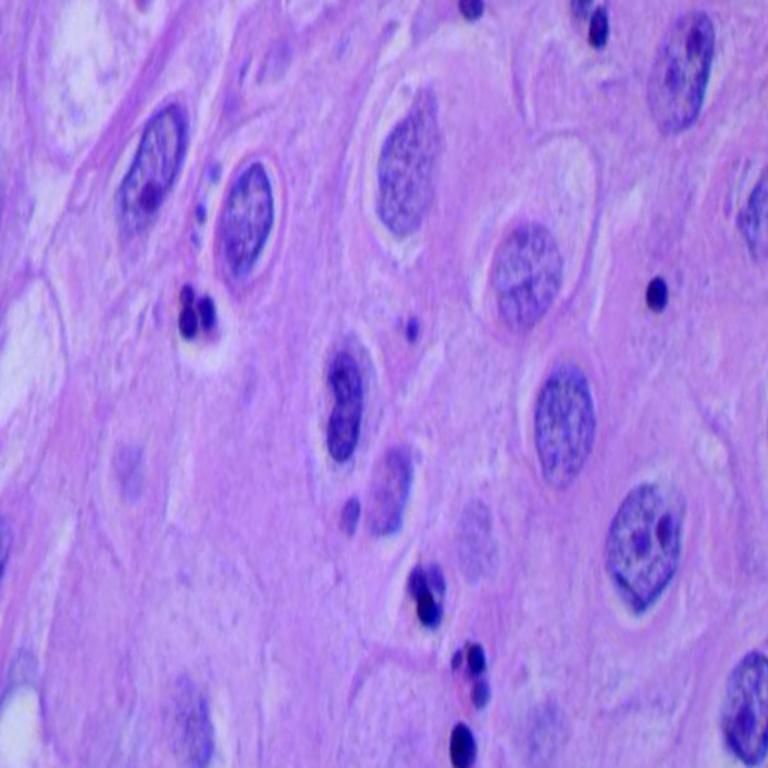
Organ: lung
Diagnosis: squamous carcinomas